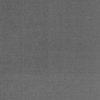
Label: dusty